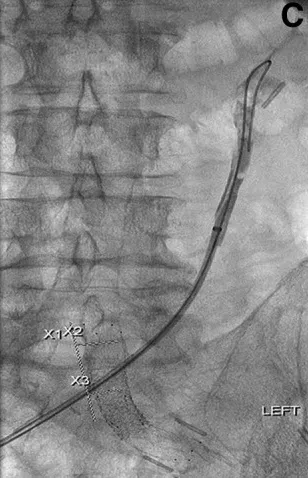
(C, D) Pullback nephrostogram 19 days poststent placement showing persistent fistula from the left ureter into the left common iliac artery. (D) Contrast in left common iliac artery (arrow).
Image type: radiology (x_ray)